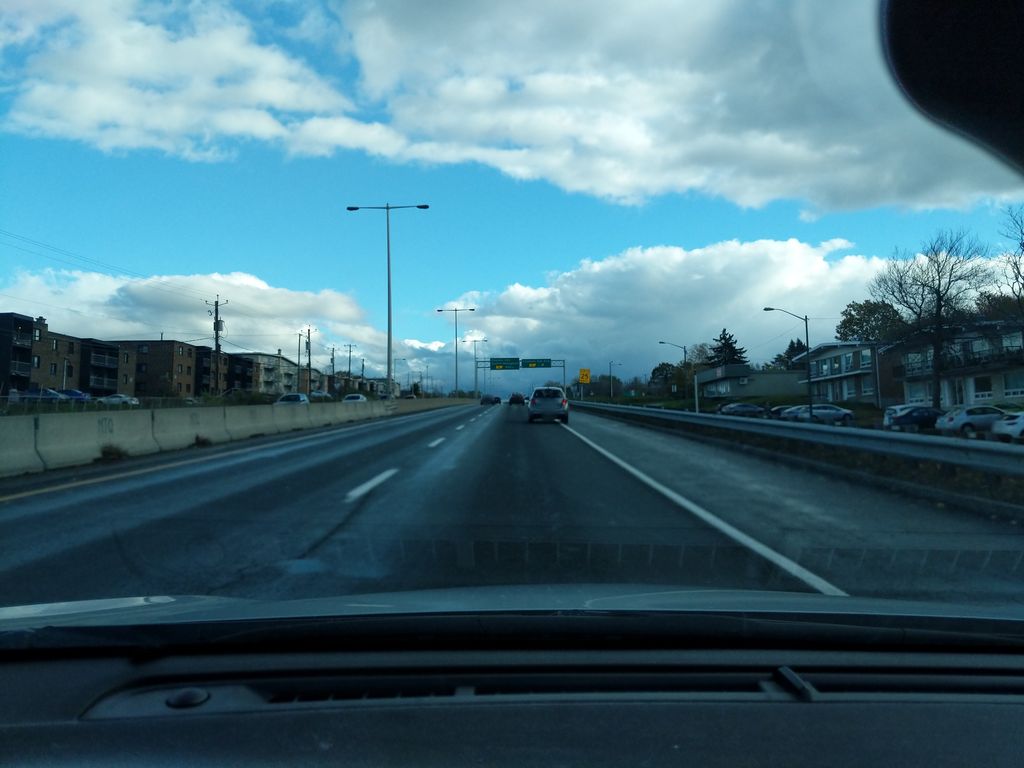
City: quebec_city